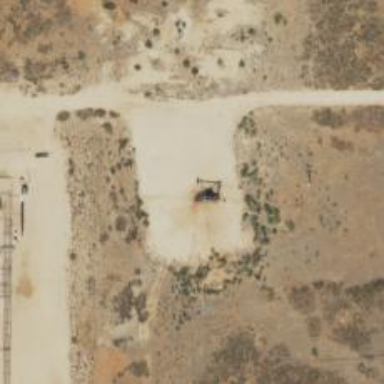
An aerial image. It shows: Petroleum well that is man-made.